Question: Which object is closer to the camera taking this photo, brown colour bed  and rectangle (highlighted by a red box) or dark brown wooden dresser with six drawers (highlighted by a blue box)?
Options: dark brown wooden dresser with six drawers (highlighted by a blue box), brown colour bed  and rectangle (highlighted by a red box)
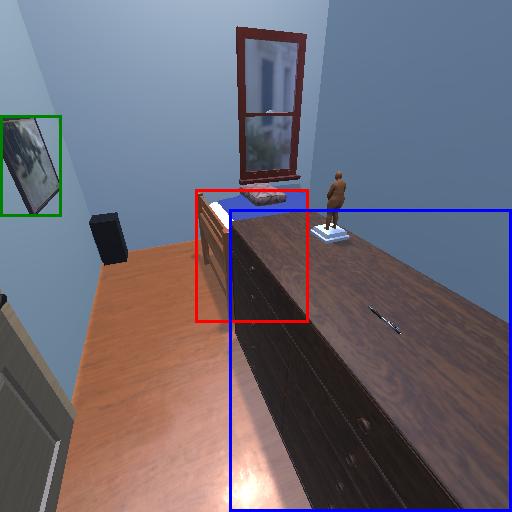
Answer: dark brown wooden dresser with six drawers (highlighted by a blue box)